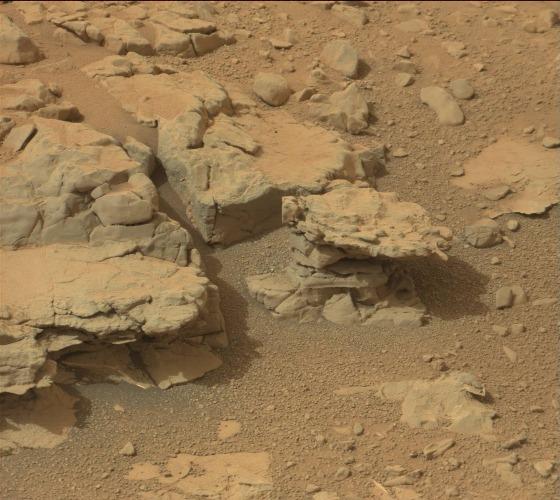
Terrain classes present: Bedrock, Gravel / Sand / Soil, Rock, Shadow